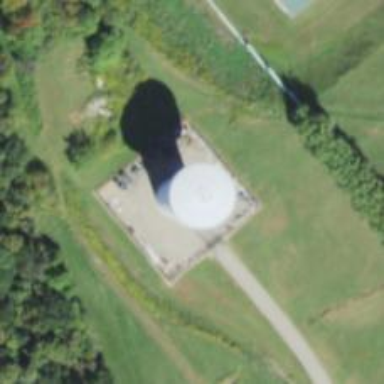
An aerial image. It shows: Water tower that is man-made.